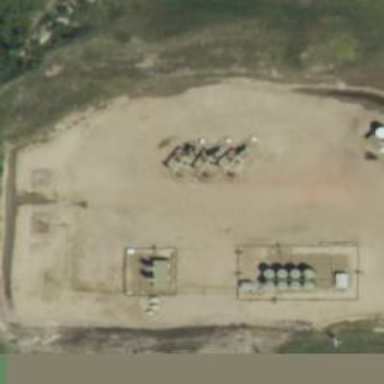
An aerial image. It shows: Petroleum well that is man-made.